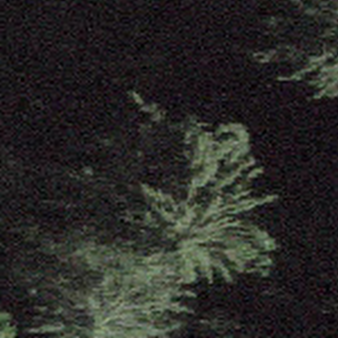
Label: other